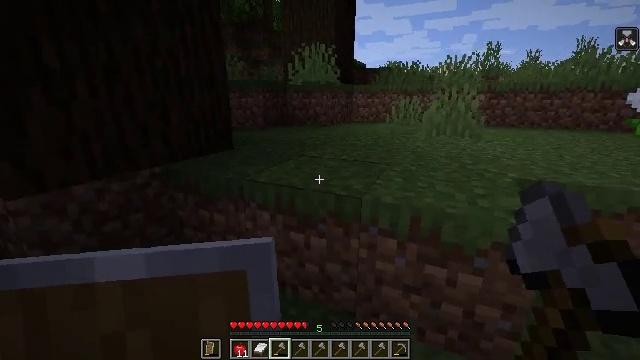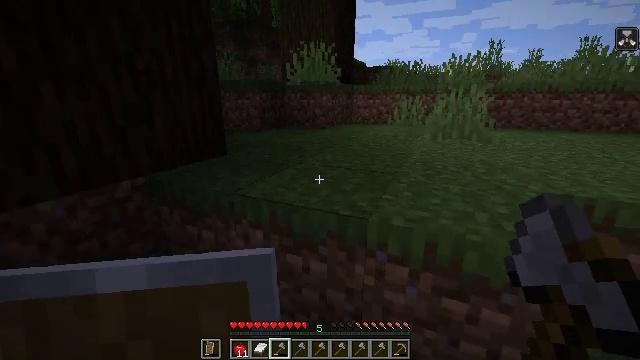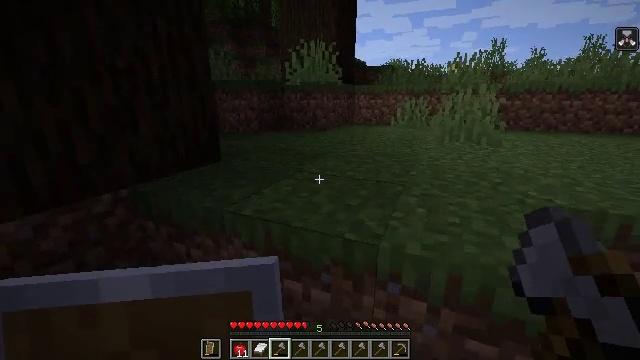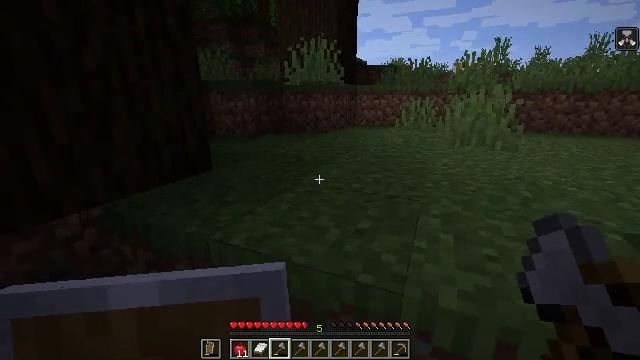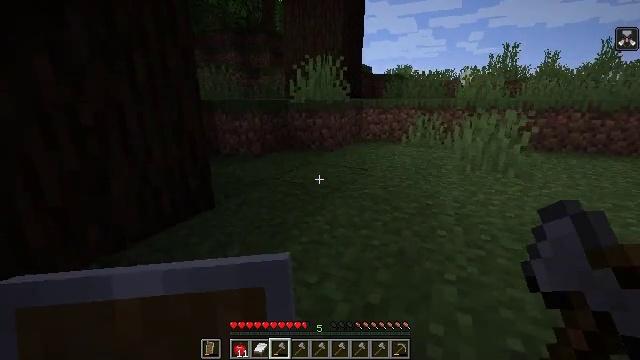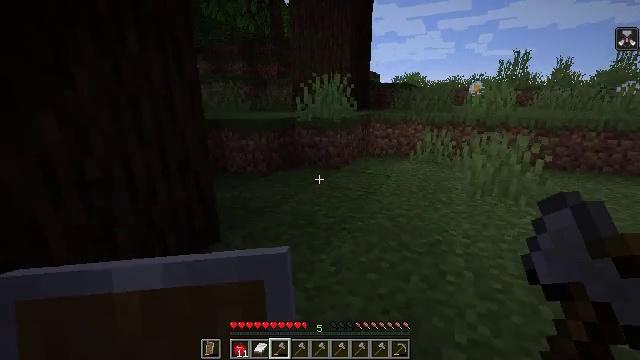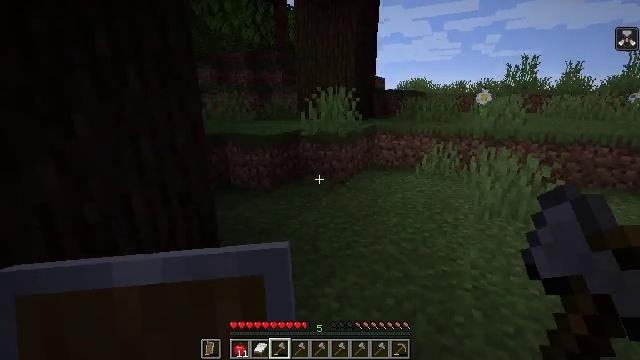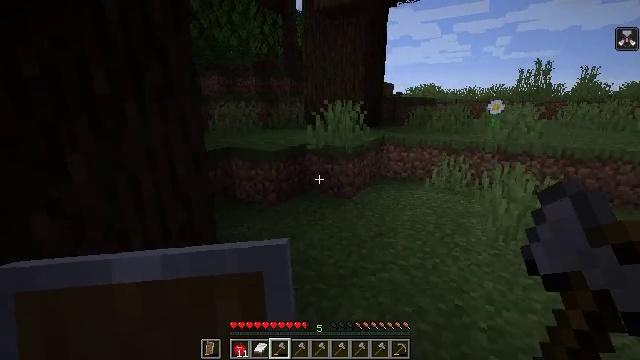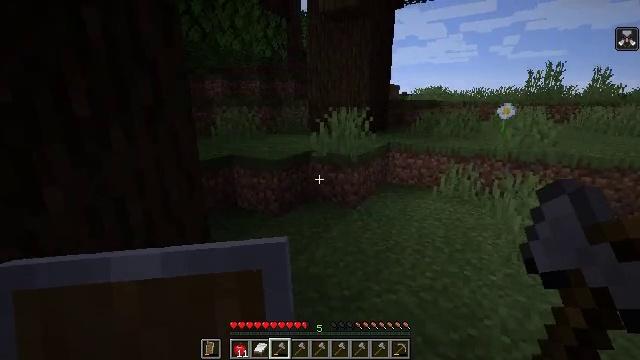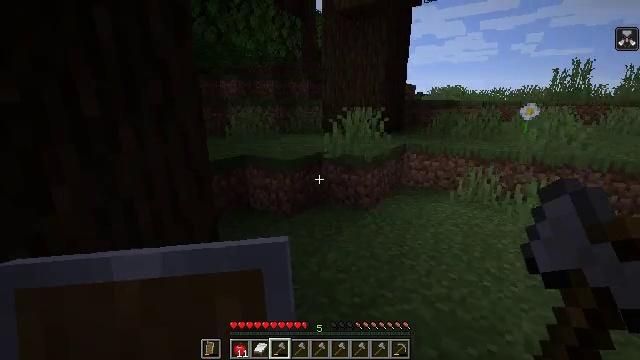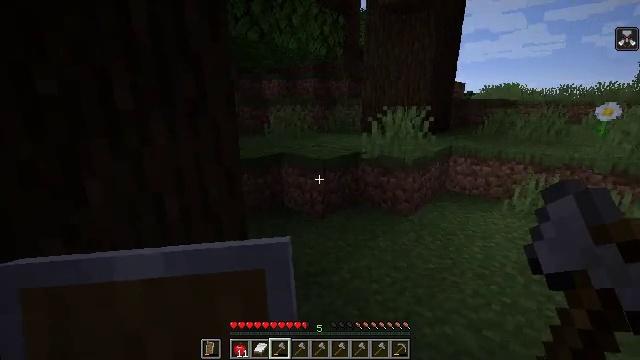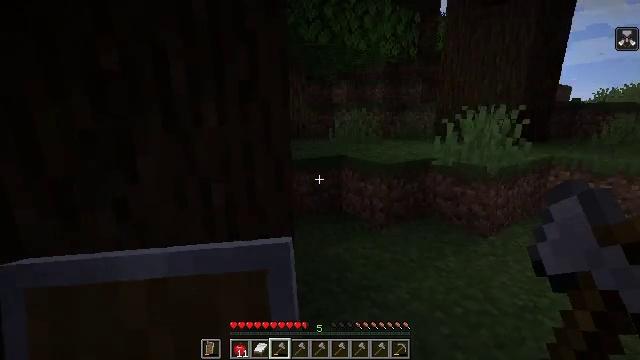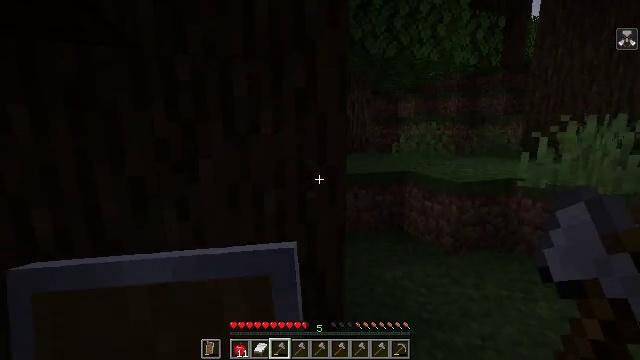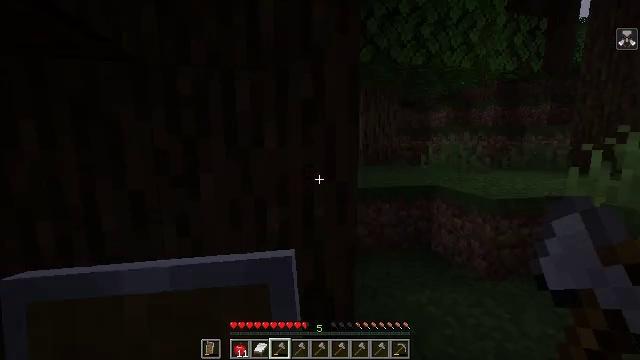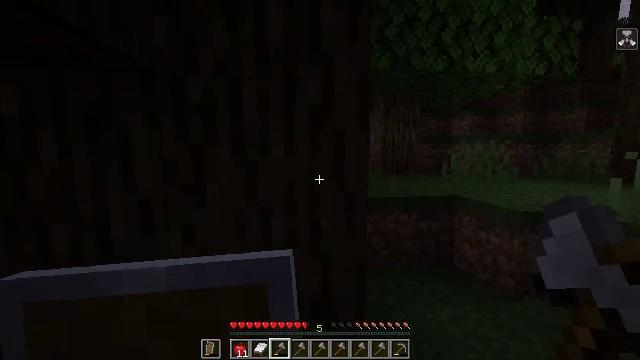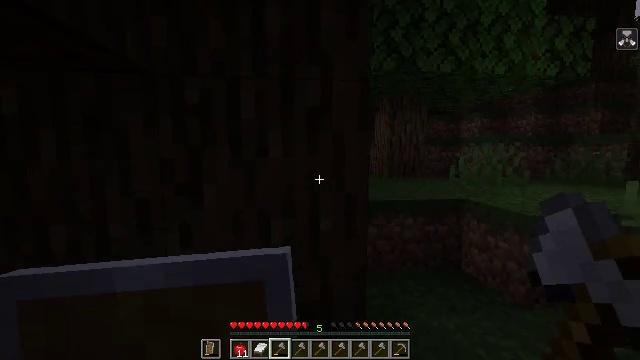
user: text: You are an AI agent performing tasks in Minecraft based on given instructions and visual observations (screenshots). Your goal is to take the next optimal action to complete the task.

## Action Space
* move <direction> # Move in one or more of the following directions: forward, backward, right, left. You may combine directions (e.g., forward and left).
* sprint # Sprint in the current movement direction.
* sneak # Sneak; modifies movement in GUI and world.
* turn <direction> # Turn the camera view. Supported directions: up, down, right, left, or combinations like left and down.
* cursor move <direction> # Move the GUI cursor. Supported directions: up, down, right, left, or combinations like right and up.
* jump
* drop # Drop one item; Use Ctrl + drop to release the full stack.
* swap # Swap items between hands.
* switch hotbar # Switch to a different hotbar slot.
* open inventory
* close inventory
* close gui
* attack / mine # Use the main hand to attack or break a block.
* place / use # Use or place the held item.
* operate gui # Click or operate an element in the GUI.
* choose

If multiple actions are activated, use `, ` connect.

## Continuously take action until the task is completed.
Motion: motion action
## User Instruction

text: Mine the dark oak log from a tree.
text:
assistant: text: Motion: move forward
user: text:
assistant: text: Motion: move forward
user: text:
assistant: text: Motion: move forward
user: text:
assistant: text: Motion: move forward, turn left, jump
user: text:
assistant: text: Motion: move forward, turn left, jump
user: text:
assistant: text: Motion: move forward, turn left, jump
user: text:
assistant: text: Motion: move forward, turn left, jump
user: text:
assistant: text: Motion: move forward, turn left
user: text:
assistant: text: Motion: move forward, turn left
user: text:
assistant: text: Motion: move forward, turn left
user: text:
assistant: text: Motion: turn left and up
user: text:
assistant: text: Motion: turn left and up
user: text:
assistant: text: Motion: turn left and up
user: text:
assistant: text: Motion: turn left and up
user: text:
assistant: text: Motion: turn left
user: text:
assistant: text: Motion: turn left and up
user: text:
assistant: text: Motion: turn left and up
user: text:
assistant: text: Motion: turn up
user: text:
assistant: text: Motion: move forward, turn up
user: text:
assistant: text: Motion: move forward, turn up
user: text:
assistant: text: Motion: move forward, turn left and up
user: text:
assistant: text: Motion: move forward, turn left and up
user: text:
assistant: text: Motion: move forward, turn left and up
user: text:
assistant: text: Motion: move forward, turn left and up
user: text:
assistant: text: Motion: move forward, turn left and up
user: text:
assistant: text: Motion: turn left and up
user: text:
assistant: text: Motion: turn up, attack / mine
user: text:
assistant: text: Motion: attack / mine
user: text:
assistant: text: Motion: attack / mine
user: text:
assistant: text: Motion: attack / mine